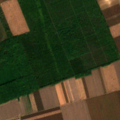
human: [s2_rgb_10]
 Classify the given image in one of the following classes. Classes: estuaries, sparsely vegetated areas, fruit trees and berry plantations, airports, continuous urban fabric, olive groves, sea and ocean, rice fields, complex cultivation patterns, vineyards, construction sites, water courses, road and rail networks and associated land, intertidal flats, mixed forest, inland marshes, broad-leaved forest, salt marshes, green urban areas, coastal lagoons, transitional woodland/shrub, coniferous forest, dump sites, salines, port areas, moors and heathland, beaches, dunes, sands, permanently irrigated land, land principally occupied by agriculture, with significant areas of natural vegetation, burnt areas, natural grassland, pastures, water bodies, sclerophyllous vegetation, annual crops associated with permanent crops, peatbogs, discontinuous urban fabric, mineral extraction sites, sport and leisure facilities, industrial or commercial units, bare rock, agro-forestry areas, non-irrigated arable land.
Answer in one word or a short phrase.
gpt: non-irrigated arable land, broad-leaved forest, transitional woodland/shrub